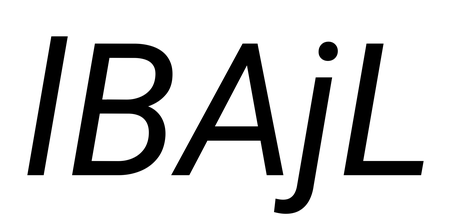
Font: Roboto-Italic_Italic